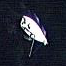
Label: Civil_yacht